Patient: sex M, age 44
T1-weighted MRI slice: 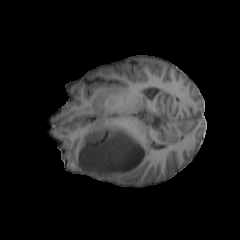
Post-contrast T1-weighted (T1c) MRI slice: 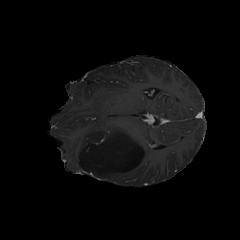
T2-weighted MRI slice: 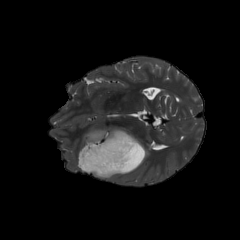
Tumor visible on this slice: yes
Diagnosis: Astrocytoma, IDH-mutant
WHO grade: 3